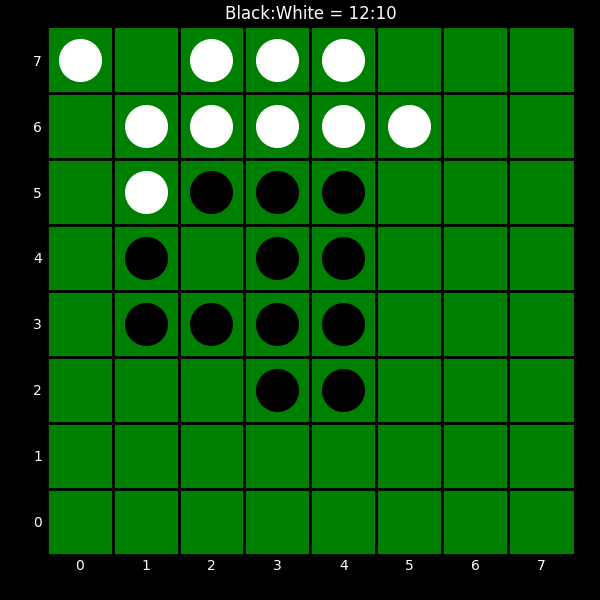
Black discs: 12
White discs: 10